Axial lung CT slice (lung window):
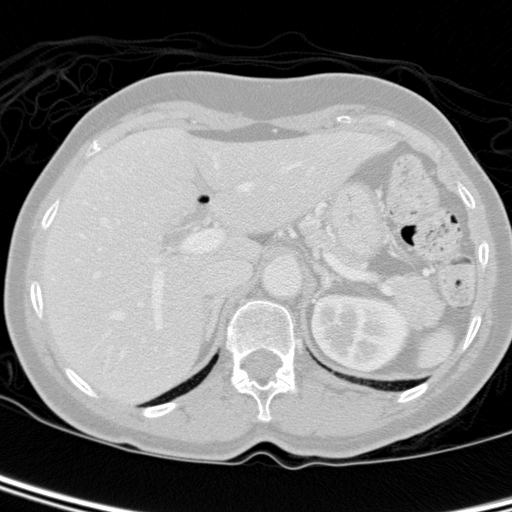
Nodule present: no